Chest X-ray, AP view. Patient: 60 years old, sex M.
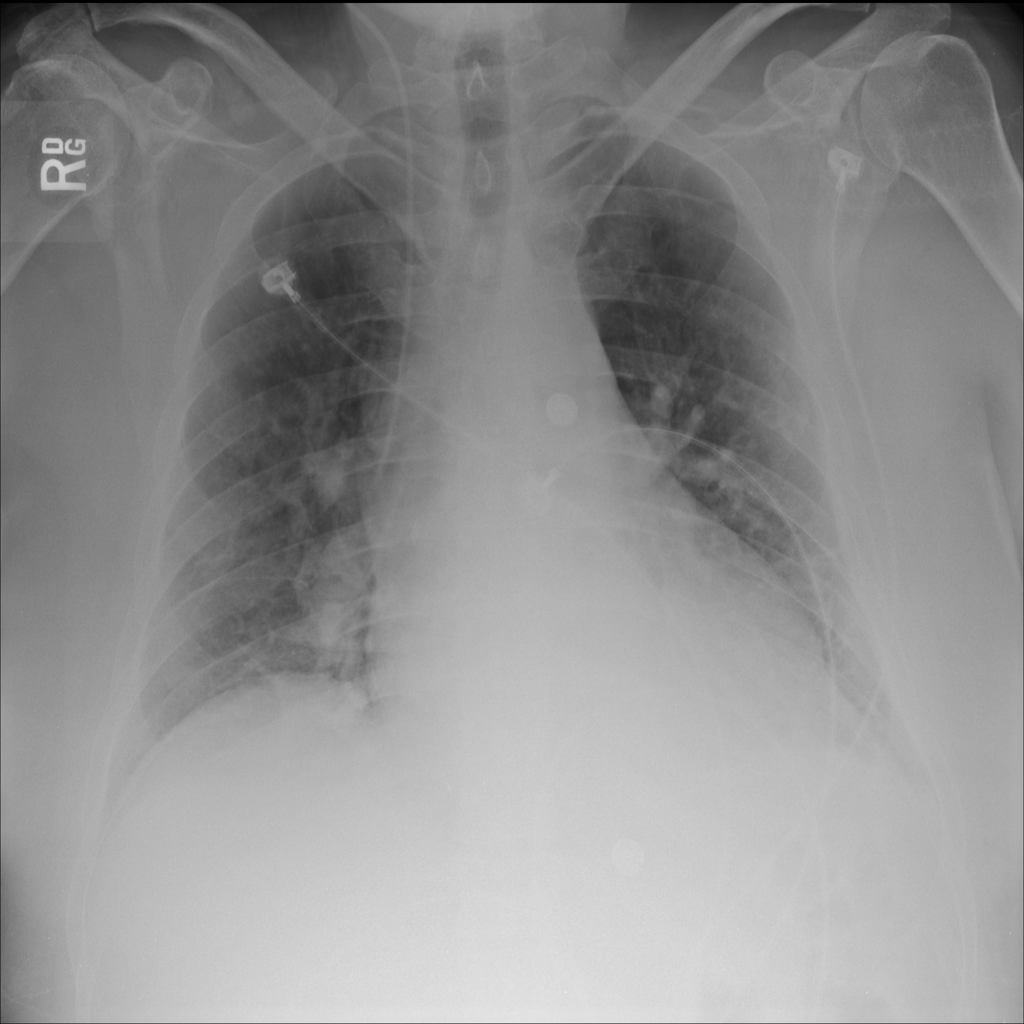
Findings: Infiltration